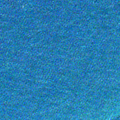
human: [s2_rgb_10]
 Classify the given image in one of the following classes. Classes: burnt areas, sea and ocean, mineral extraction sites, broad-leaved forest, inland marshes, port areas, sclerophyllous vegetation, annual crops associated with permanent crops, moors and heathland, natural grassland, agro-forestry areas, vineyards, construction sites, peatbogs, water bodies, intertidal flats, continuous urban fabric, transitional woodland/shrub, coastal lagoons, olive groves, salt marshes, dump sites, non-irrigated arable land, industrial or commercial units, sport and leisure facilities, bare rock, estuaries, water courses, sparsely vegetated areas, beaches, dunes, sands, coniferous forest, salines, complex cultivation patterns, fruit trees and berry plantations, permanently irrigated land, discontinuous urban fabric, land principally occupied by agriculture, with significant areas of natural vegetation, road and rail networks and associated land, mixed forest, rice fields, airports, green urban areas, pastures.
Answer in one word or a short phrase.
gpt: sea and ocean